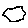
Label: hexagon